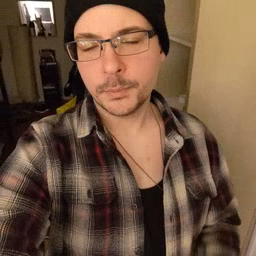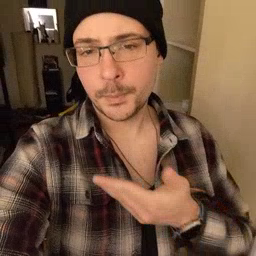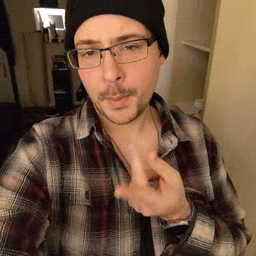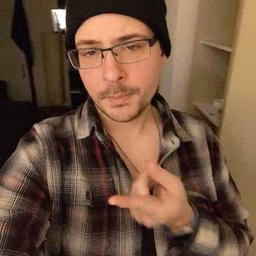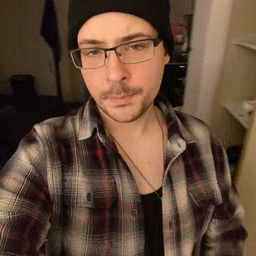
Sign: puppy